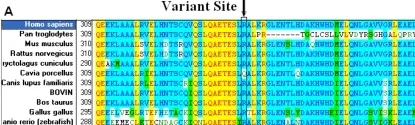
Multiple-sequence alignment and DNA sequence chromatograms of BFSP2. A: The multiple-sequence alignment of BFSP2 from primates, rodents, cattle, and zebrafish to humans (Homo sapiens) is shown. The Arg339 residue is located within a highly conserved region.
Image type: chart (chart)